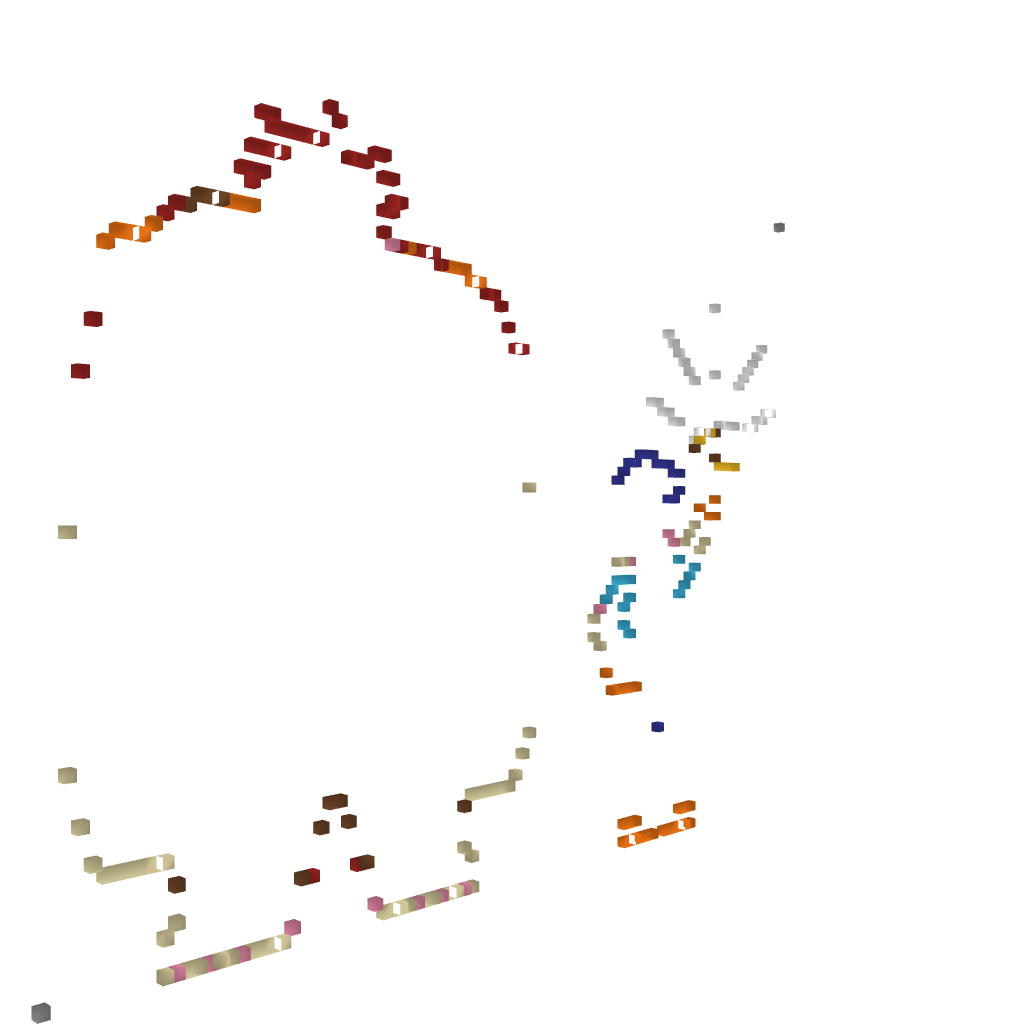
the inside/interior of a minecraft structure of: Wreck it Ralph and Fix it Felix - By Cybersneeze